Question: The following code below shows when an image is opened, the user should be able to zoom in and out of the image using the arrow keys. But when I zoom I get the following picture:

I hope someone can see where I am going wrong cause when I move the frame (kind of like refreshing), then the picture is okay but if you don't move it and then this is what you see. I want to fix this so even if you don't move the frame the picture is still okay. Thanks in advance.
Here is the main class where it contains a call to the imageJ zoom class:
'''
zoom = new JMenu("Zoom");
zoom.setEnabled(false);
JMenuItem in = new JMenuItem("Zoom In");
in.setAccelerator(KeyStroke.getKeyStroke(KeyEvent.VK_UP, ActionEvent.ALT_MASK));
in.addActionListener(new ActionListener(){
@Override
public void actionPerformed(ActionEvent arg0) {
// TODO Auto-generated method stub
MyInternalFrame selectedFrame = (MyInternalFrame) desktop.getSelectedFrame();
Zoom z = new Zoom(selectedFrame.getImage());
String args = "in";
z.run(args);
}
});
JMenuItem out = new JMenuItem("Zoom Out");
out.setAccelerator(KeyStroke.getKeyStroke(KeyEvent.VK_DOWN, ActionEvent.ALT_MASK));
out.addActionListener(new ActionListener(){
@Override
public void actionPerformed(ActionEvent arg0) {
// TODO Auto-generated method stub
MyInternalFrame selectedFrame = (MyInternalFrame) desktop.getSelectedFrame();
Zoom z = new Zoom(selectedFrame.getImage());
String args = "out";
z.run(args);
}
});
zoom.add(in);
zoom.add(out);
'''
I also had to add a constructor to the zoom so it would take the image my customized GUI opens (this is in the zoom class):
'''
ImagePlus imp;
public Zoom (ImagePlus img){
imp = img;
}
'''
In the custom window class, where the image is opened, I have a component listener which resizes the image to fit the frame size and works very well (I don't know if this is the problem):
'''
@Override
public void componentResized(ComponentEvent arg0) {
// TODO Auto-generated method stub
Rectangle rect = desktop.getSelectedFrame().getBounds();
MyInternalFrame f = (MyInternalFrame) desktop.getSelectedFrame();
f.getImage().getCanvas().fitToWindow(rect);
System.out.println("resized- the real one");
}
'''
In the same class here is where the image is added to the frame:
'''
JPanel panel = new JPanel();
ImageCanvas c = new ImageCanvas(image);
c.getImage();
//panel2.add(new JLabel(new ImageIcon(c.getImage())));
m = new ImageWindow(image);
Image n = new Image();
//frame = new MyInternalFrame(title, img, save,m);
//ImageCanvas c = m.getCanvas();
ImagePlus im = new ImagePlus();
im.setImage(image);
String [] array = title.split("/");
//System.out.println("in manager: "+array[5]);
//image.setTitle(path);
frame = new MyInternalFrame(image.getTitle(), image, save, title);
m.centerNextImage();
//image.getCanvas().setScaleToFit(true);
panel.add(m.getCanvas());
panel.setBackground(Color.white);
frame.add(panel);
frames.add(frame);
frame.setVisible(true);
frame.setAutoscrolls(true);
frame.setAutoscrolls(true);
//frame.setOpaque(true);
frame.setResizable(true);
desktop.add(frame);
'''
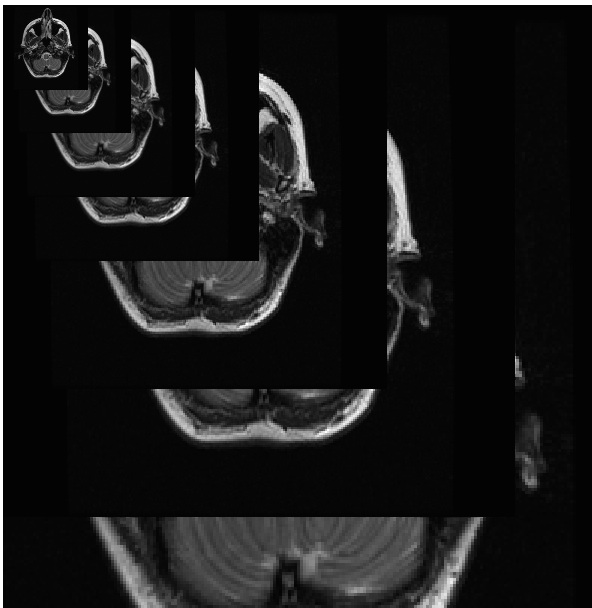
Answer: I don't get the background of how you define the class MyInternalFrame and the ImageCanvas.
I suggest you to check the code :
'''
f.getImage().getCanvas().fitToWindow(rect);
'''
To resize a image on a panel or other component:
step1: you can override the paintComponent() method,and use the graphics object's scale() and translate() method to resize the image.
step2: call the panel's repaint() method to update the panel.
This will really work.